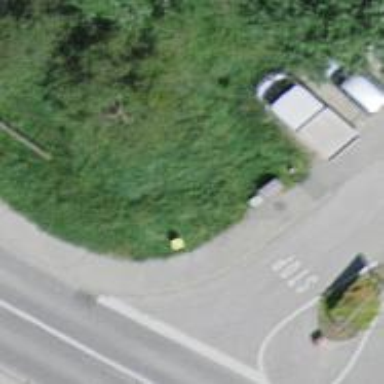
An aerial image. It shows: Post box.